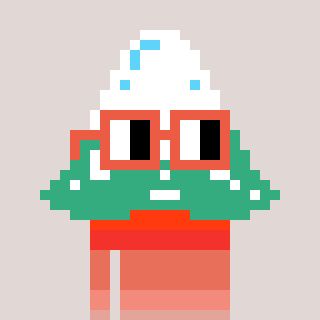
a pixel art character with square orange glasses, a snowy mountain-shaped head and a grayscale-colored body on a warm background